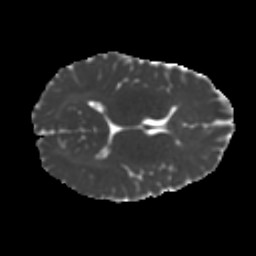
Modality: MD
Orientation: axial
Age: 37
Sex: male
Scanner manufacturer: ge
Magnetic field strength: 3 T
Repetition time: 7.8 s
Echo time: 0.0609 s